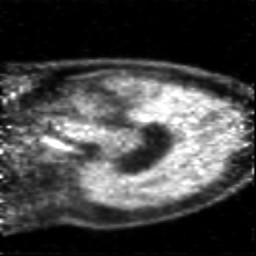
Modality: PET
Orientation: sagittal
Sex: male
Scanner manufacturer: siemens